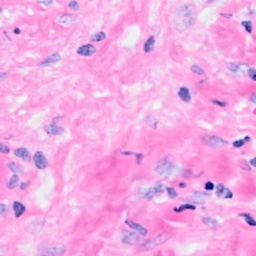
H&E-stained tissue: Breast